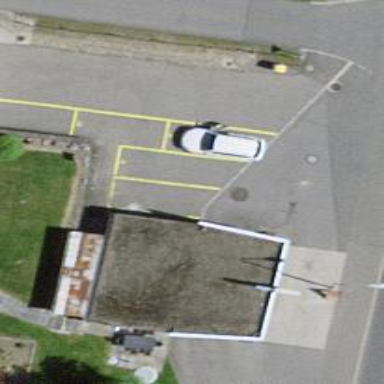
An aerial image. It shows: Post box is visible.